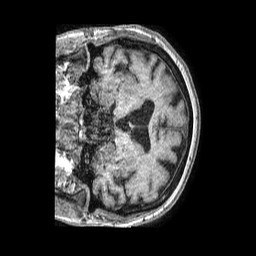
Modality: T1w
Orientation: coronal
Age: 74
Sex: female
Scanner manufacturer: philips
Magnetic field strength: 1.5 T
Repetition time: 0.007624 s
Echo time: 0.003507 s